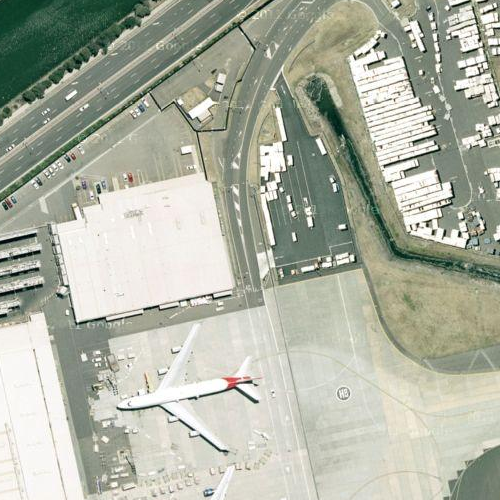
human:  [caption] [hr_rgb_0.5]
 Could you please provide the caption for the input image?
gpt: Three white airplanes parked on the airport with dark waters beside .

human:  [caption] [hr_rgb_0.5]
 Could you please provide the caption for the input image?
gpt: Three same airplanes are parked on the airport with dark waters beside .

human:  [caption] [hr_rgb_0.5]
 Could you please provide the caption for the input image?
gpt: Three white airplanes parked on the airport .

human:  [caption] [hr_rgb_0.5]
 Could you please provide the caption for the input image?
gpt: There are three white airplanes parked on the airport with dark waters beside .

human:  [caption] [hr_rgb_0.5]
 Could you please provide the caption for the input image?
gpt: There are three same white airplanes parked on a airport with dark waters beside .